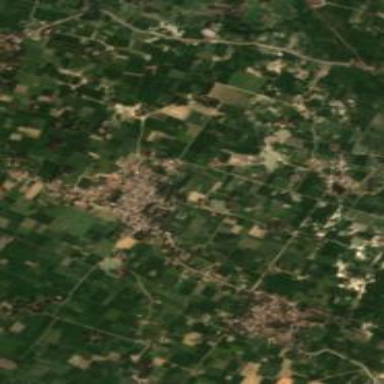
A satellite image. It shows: Village.